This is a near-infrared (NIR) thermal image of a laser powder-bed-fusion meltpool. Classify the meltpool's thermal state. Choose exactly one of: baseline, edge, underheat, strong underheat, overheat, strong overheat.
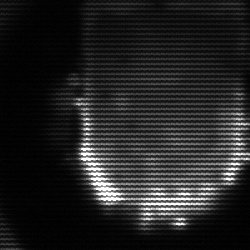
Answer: baseline